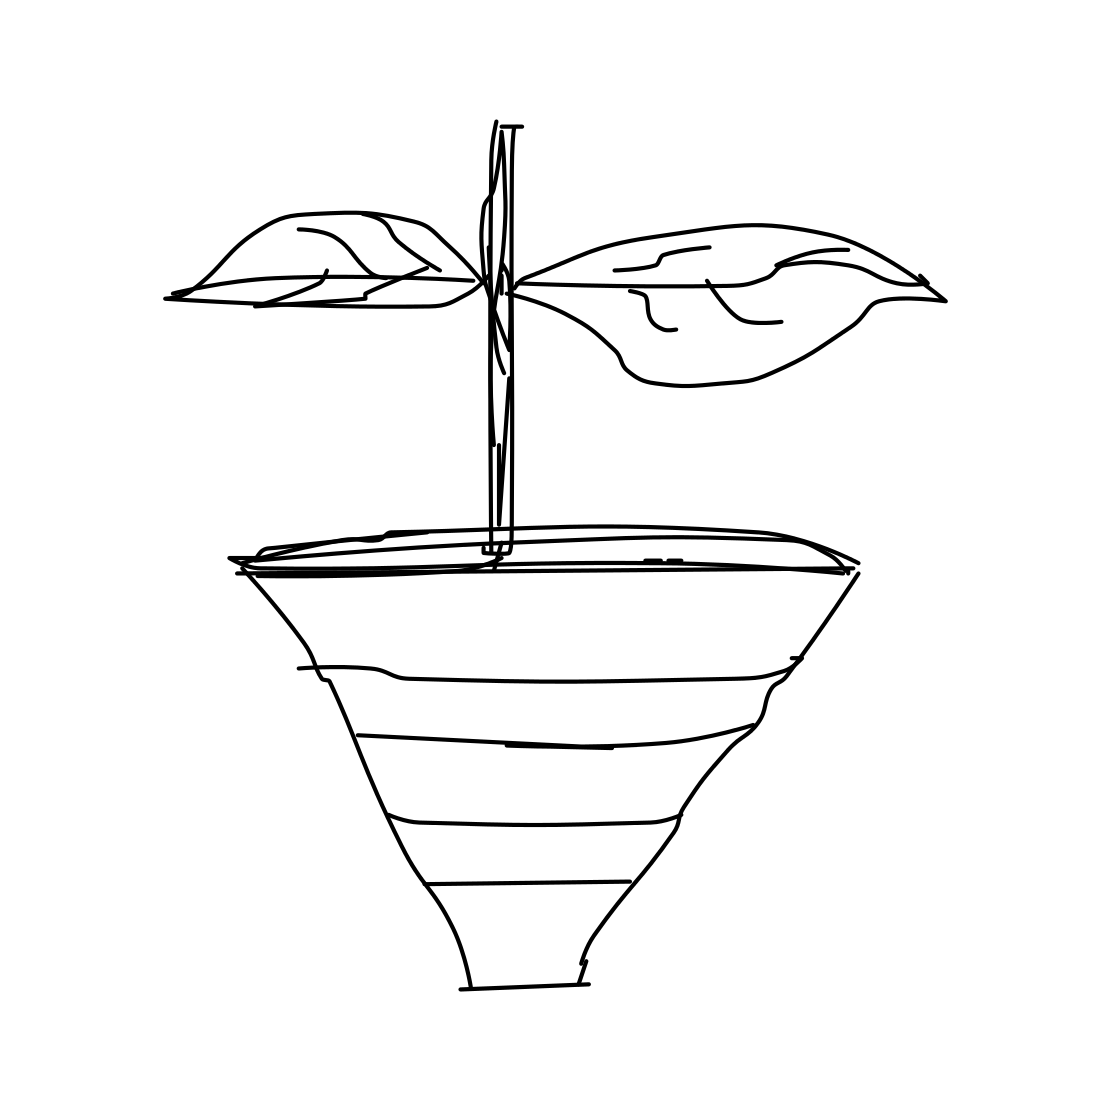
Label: potted plant